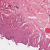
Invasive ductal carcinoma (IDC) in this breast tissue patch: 0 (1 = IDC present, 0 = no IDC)